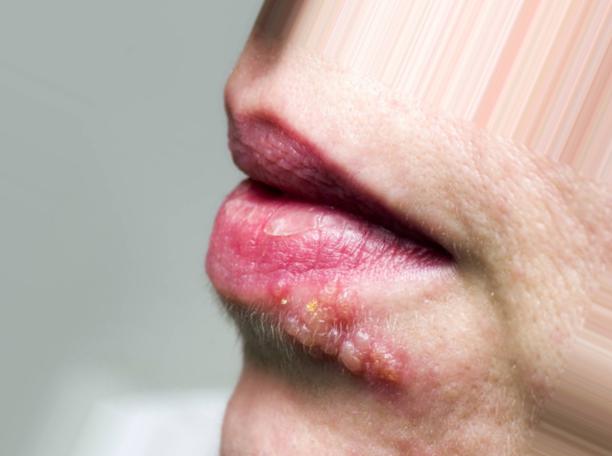
Condition: Mouth Ulcer